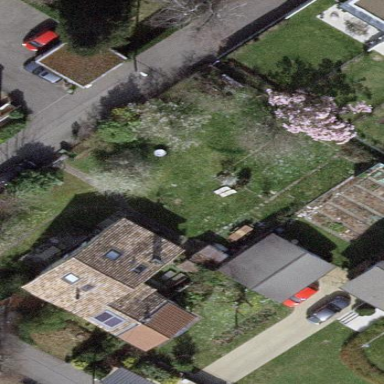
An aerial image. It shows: Garden enclosed by fence.